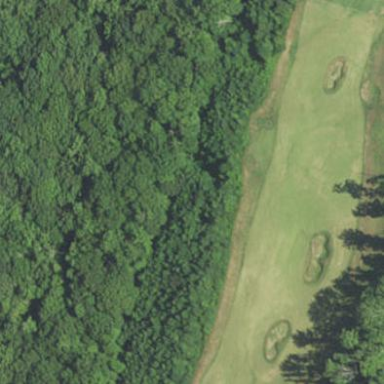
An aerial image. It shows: Driving range for golf on grass.